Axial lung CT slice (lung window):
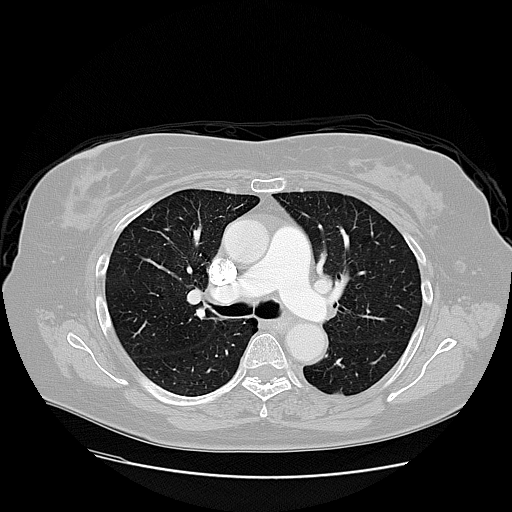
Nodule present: no